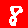
Digit: 8